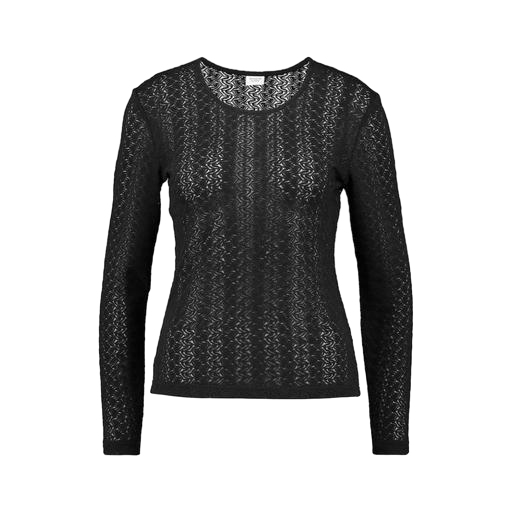
black long-sleeved lace top, black pointelle top, long sleeved sheer t-shirt, white background